Question: '''
echo -n "input: "
while read line
do
array=("${array[@]}" $line)
done
len=${#array[@]}
echo -n "Output:"
for (( n=0; n<=len; n++ ))
do
echo "${array[n]}" | rev
done
'''
I want the reversed output to be in a single line.

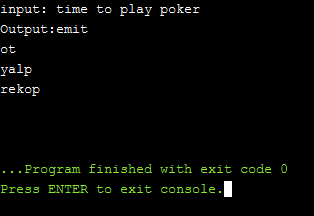
Answer: Why aren't you using a reverse loop?
'''
sep="" # no separator before first entry
for ((n=len; n>=0; n--))
do
printf "%s%s" "$sep" "${array[n]}"
sep=" "
done
printf '
'
'''
Generally prefer 'printf' over 'echo -n', though both would work here.
Or if you just want the output to be reversed character by character;
'''
echo "${array[@]}" | rev
'''
But then why do you need an array at all?
'''
read -r -p 'input: '
echo "$REPLY" | rev
'''